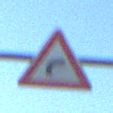
Verkehrszeichen: KurveRechts
Umgebung: Outdoor, Nature
Tageszeit: MorningAfternoon
Wetter: PartlyCloudy
Licht: Natural
Jahreszeit: NotSpecified
Kontrast: HighContrast